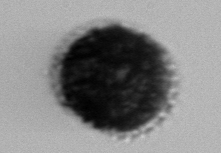
Label: Gonyaulax